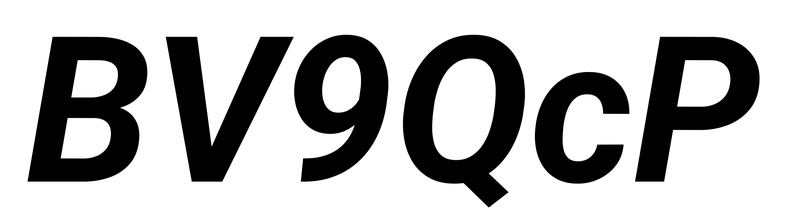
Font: Roboto-Italic_Bold_Italic